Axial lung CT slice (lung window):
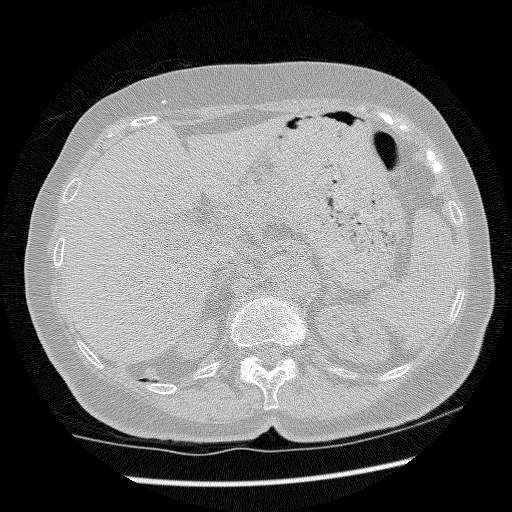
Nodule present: no